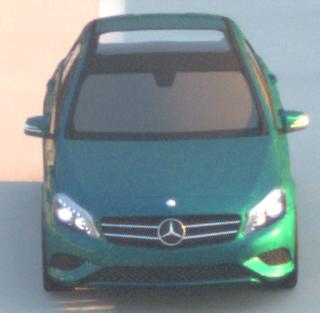
Make: Mercedes-Benz
Model: A 180
Detailed model: A-Class (176)
Model produced from: 2012/09
Model produced until: 2015/07
Doors: 5
Color: blue
Road condition: dry road
Daytime: sunrise or sunset
Contrast: medium contrast